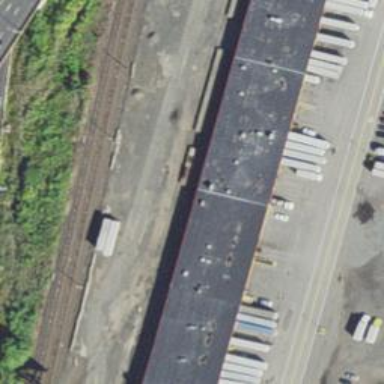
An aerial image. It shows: Rail spur service.